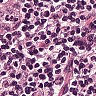
Metastatic tissue present: no